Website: crate-barrel
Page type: newsletter-management
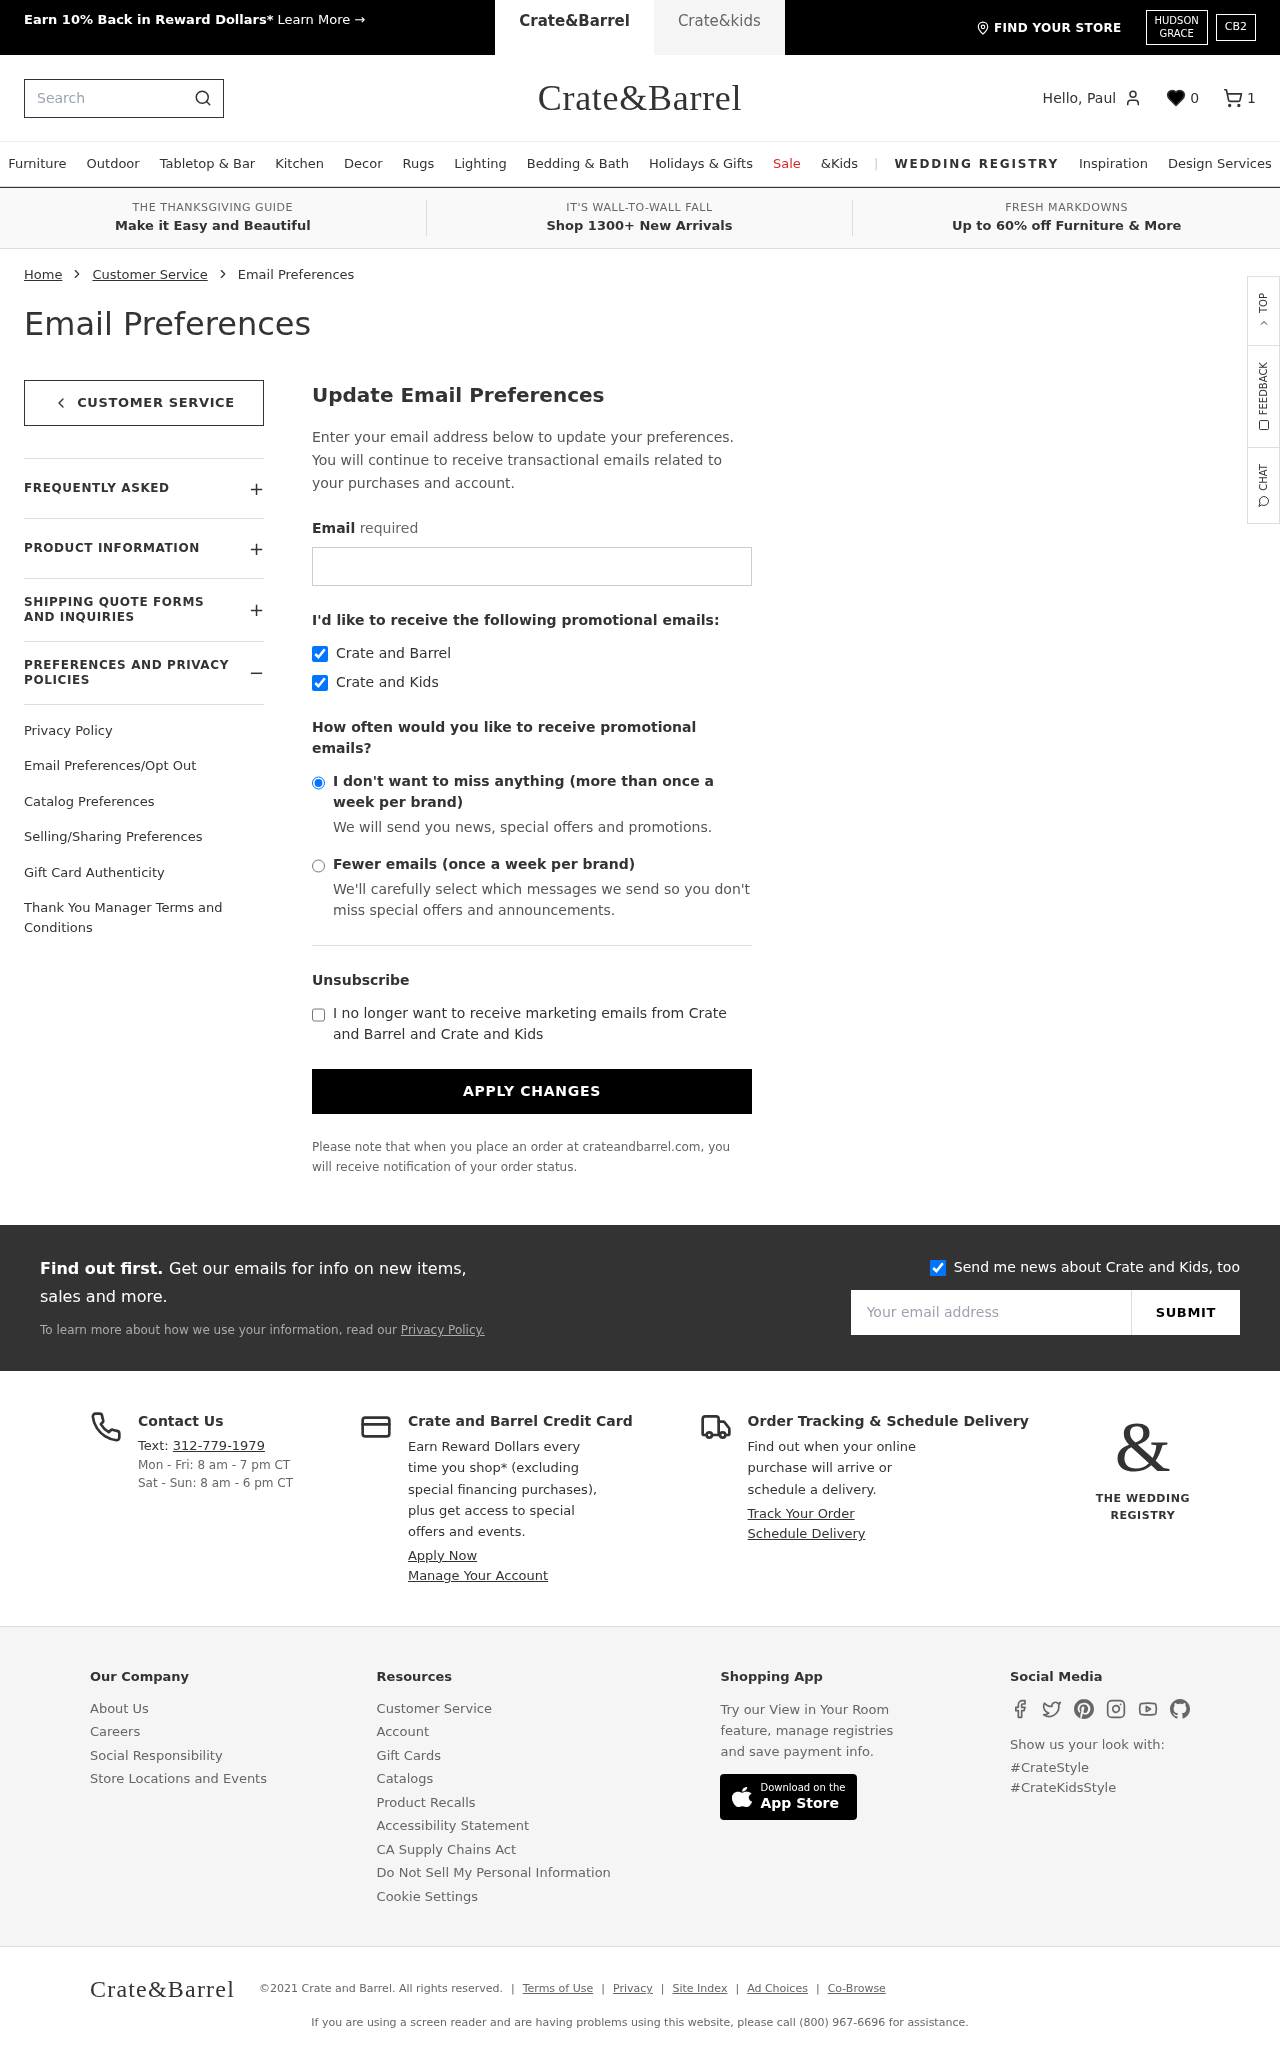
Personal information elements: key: PII_EMAIL
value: paul.chung@gmail.com
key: PII_FIRSTNAME
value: Paul
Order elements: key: ORDER_NUM_ITEMS
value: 1
Search elements: key: HEADER_SEARCH
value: Search
Other elements: key: FAVORITES_COUNT
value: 0